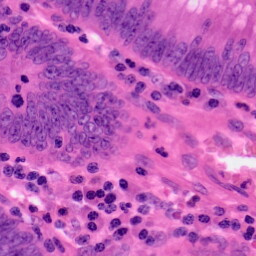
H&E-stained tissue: Colon